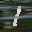
Label: 1